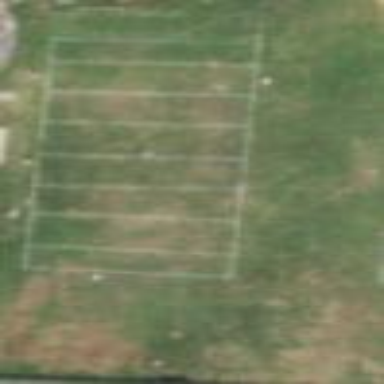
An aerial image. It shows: Astroturf pitch used for leisure activities.